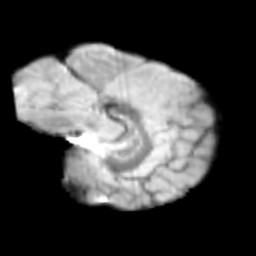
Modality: T2w
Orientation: sagittal
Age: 9
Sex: female
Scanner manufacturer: siemens
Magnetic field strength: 3 T
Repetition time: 3.8 s
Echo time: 0.07 s